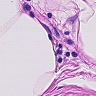
Metastatic tissue present: no